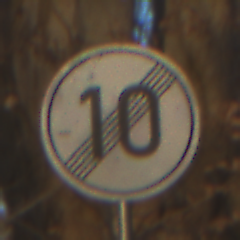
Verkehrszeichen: EndeGeschwindigkeit10
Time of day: SunriseSunset
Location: Outdoor (Nature)
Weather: Clear
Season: Autumn
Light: Natural